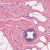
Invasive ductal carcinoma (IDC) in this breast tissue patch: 0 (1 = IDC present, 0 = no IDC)